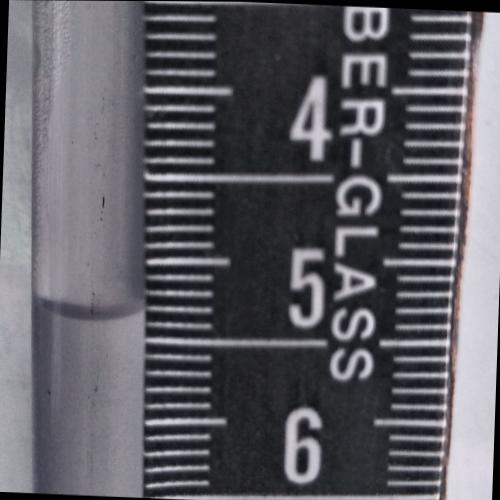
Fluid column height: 5.3 cm